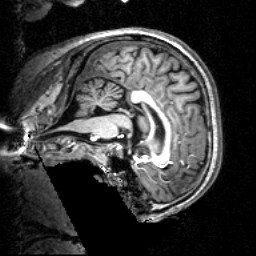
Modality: T1w
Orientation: sagittal
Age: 24
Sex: male